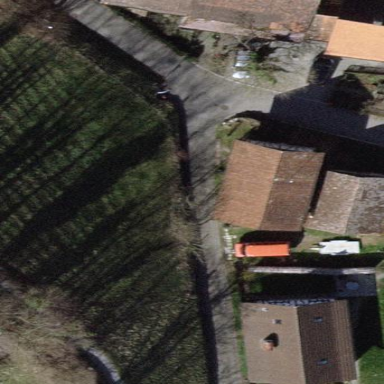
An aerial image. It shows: Shed.